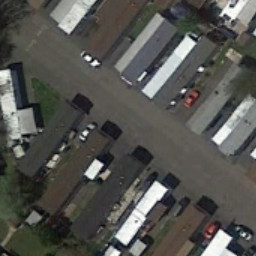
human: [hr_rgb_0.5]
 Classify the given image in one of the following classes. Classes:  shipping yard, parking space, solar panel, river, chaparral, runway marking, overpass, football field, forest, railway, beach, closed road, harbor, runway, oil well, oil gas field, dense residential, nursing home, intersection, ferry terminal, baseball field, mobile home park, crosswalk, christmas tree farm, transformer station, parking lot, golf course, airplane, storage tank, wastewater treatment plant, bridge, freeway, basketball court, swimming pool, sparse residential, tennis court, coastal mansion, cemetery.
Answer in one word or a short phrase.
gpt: mobile home park